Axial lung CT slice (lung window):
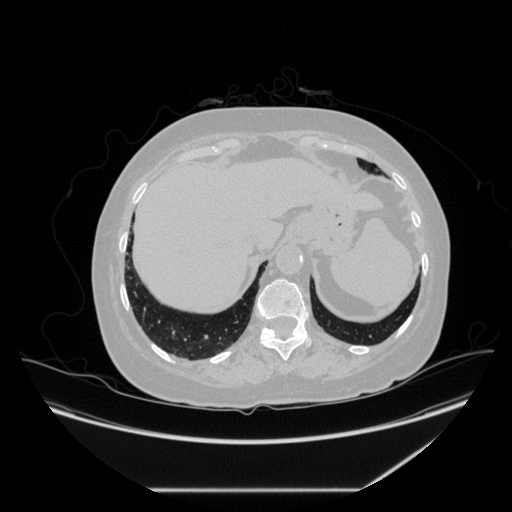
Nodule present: no